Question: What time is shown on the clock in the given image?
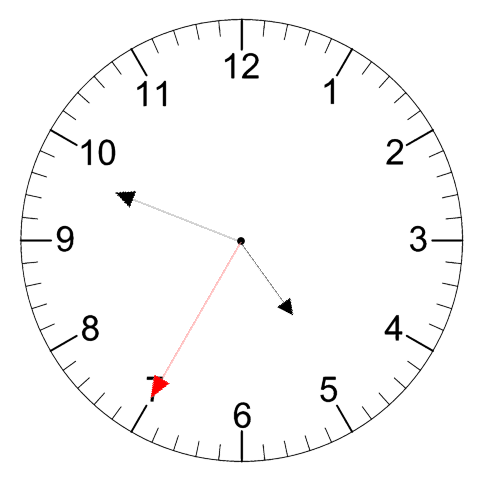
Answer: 04:48:35